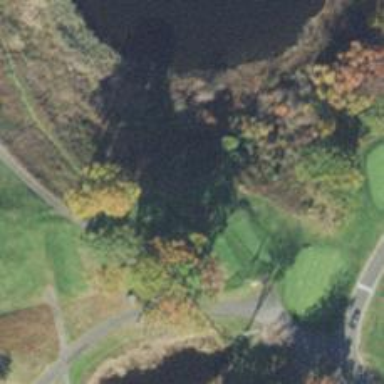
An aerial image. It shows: Golf tee.